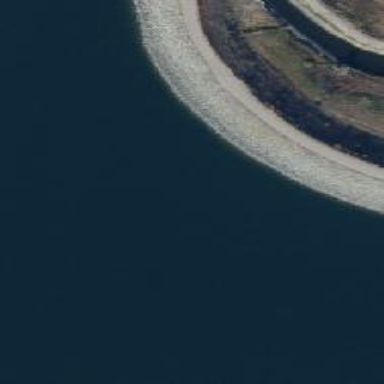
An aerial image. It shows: Dam across waterway.